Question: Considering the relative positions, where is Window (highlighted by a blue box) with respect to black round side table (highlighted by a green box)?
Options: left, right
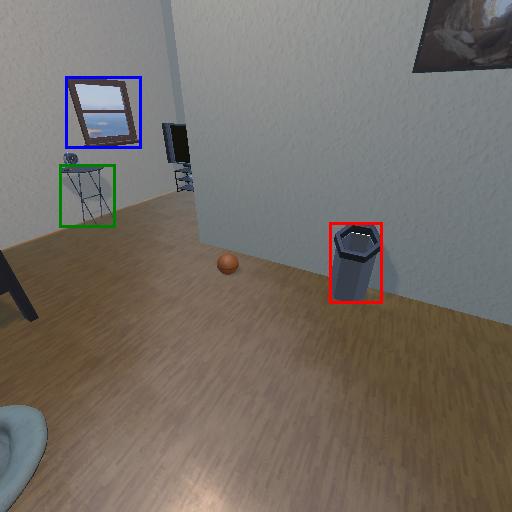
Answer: left